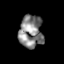
Tissue: skin
Cell type: Epithelial cells
Senescence score: 0.2758
Nuclear area (px): 742
Mean DAPI intensity: 132.416